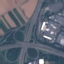
Land use / land cover class: Highway